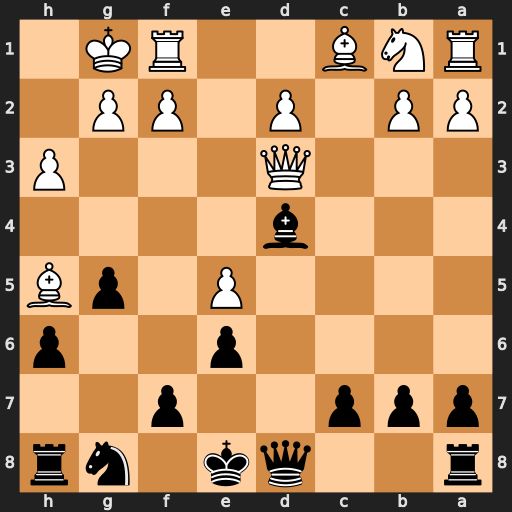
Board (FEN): r2qk1nr/ppp2p2/4p2p/4P1pB/3b4/3Q3P/PP1P1PP1/RNB2RK1
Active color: b
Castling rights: kq
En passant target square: -
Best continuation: Bxf2+ Rxf2 Qxd3